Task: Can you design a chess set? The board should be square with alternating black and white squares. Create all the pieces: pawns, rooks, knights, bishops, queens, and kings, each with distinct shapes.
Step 2367:
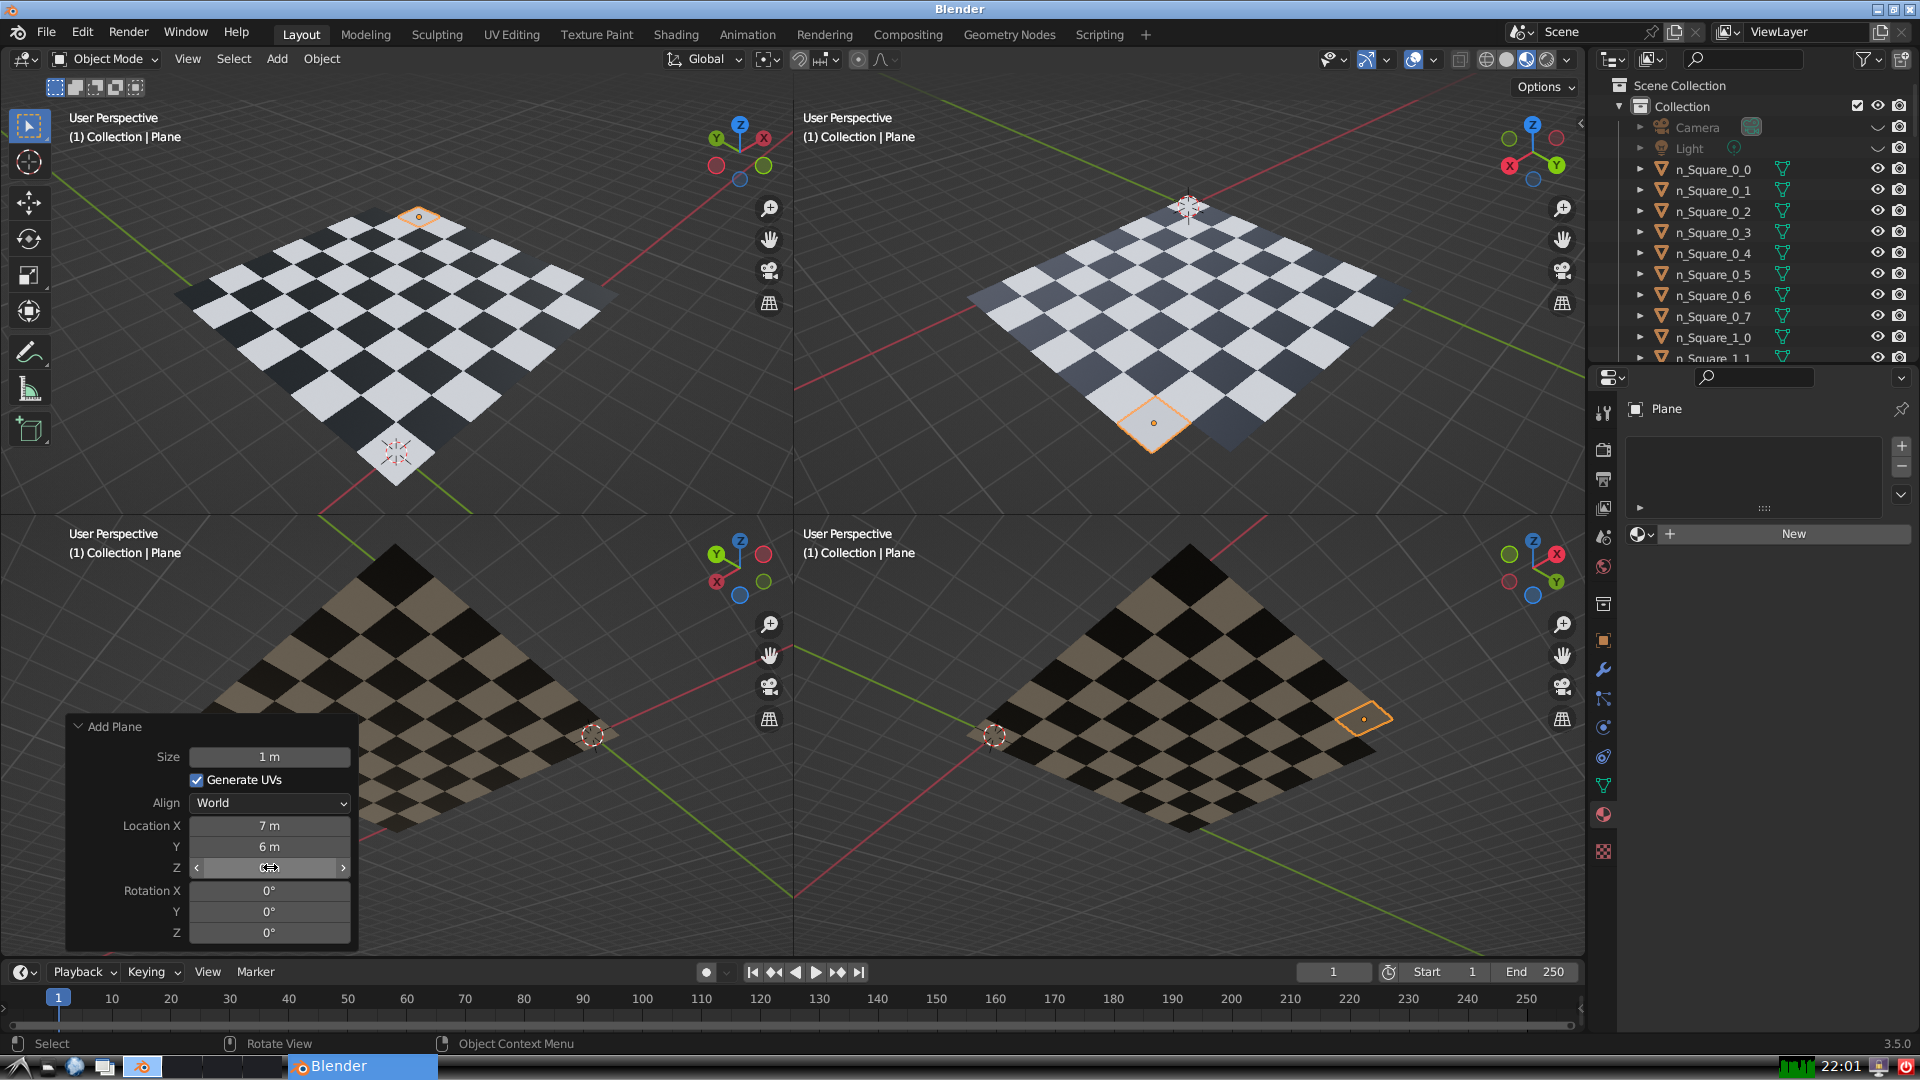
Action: click: no